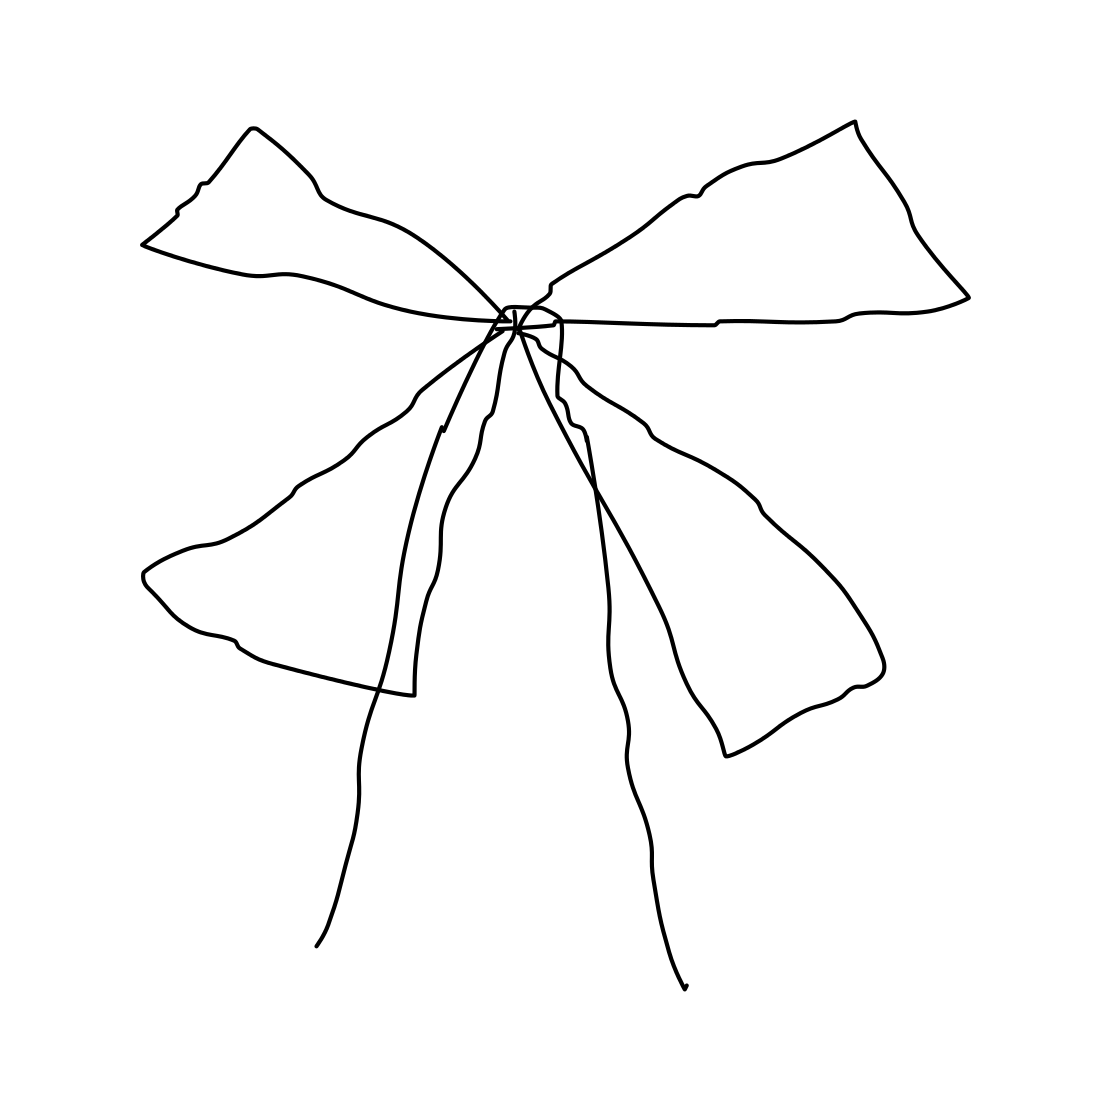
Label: windmill